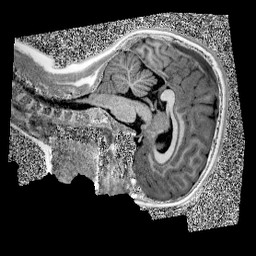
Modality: UNIT1
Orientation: sagittal
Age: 11
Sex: female
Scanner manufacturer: siemens
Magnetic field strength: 3 T
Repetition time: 4 s
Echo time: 0.00299 s